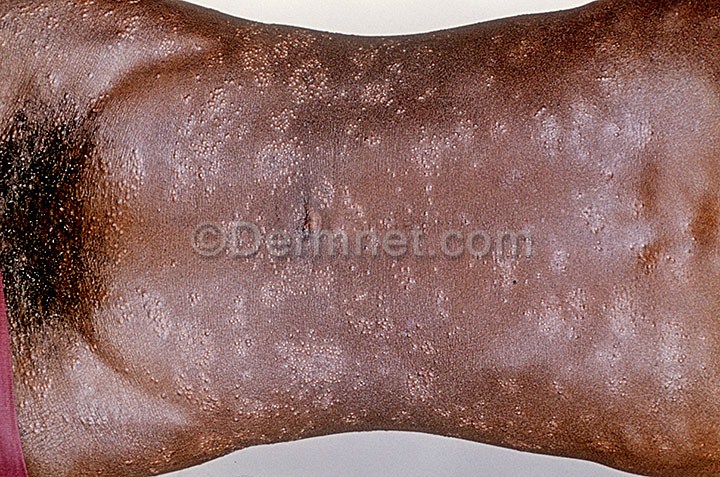
Disease: Herpes HPV and other STDs Photos